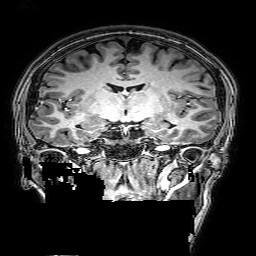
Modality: T1w
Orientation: sagittal
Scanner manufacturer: philips
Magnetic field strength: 3 T
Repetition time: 0.0096 s
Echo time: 0.0046 s